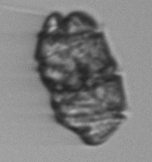
Label: Margalefidinium